Question: I am trying to integrate Wiris into my website without requiring users to click their editor button and opening the equation editor in a popup. Does anyone have experience doing this? Do I need to add it as a plugin for CKEditor or can Wiris do this with a basic textarea? I have tried to search here and their website but have not found the information I need. I am not committed to Wiris if there is another plugin that can accomplish the same outcome. Any help is really appreciated.

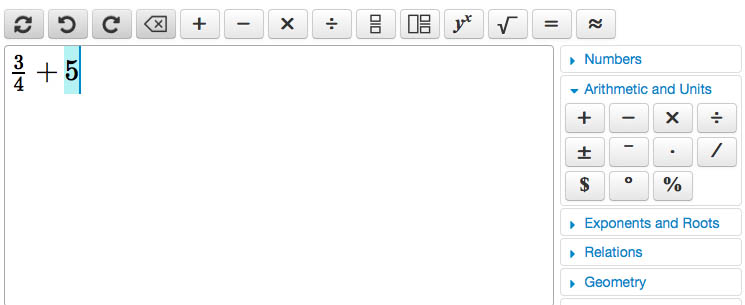
Answer: You can do that using our editor embedded: <URL>
You can follow this example: <URL>
As you can see in the source code of the example, upon clicking on a page element (in this case they are simple buttons but you could use images), it calls 'editor1.action('<action>')' where '<action>' would be any of our toolbar button IDs and then 'editor1.focus()'. For example, 'editor1.action('fraction');editor1.focus();'. You can also add your custom MathML (like the Right brackets button does in the example) or symbols.